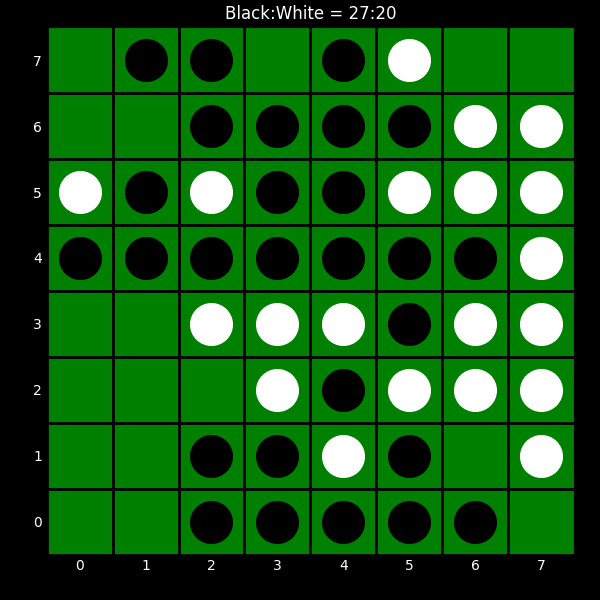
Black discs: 27
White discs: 20